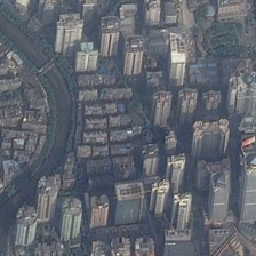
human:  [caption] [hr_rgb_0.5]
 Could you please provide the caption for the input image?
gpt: This winding road passes through apartments and shopping centers.

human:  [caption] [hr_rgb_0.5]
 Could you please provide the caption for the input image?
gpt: This curved road passes through apartments and commercial centers.

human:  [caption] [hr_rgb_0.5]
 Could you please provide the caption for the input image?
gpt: a river passes through a series of buildings of different height .

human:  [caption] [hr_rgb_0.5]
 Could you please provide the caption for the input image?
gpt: The winding river is passing through the busy business district.

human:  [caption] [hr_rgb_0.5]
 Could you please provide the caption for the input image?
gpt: A winding river runs through this prosperous business district.